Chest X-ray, AP view. Patient: 39 years old, sex F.
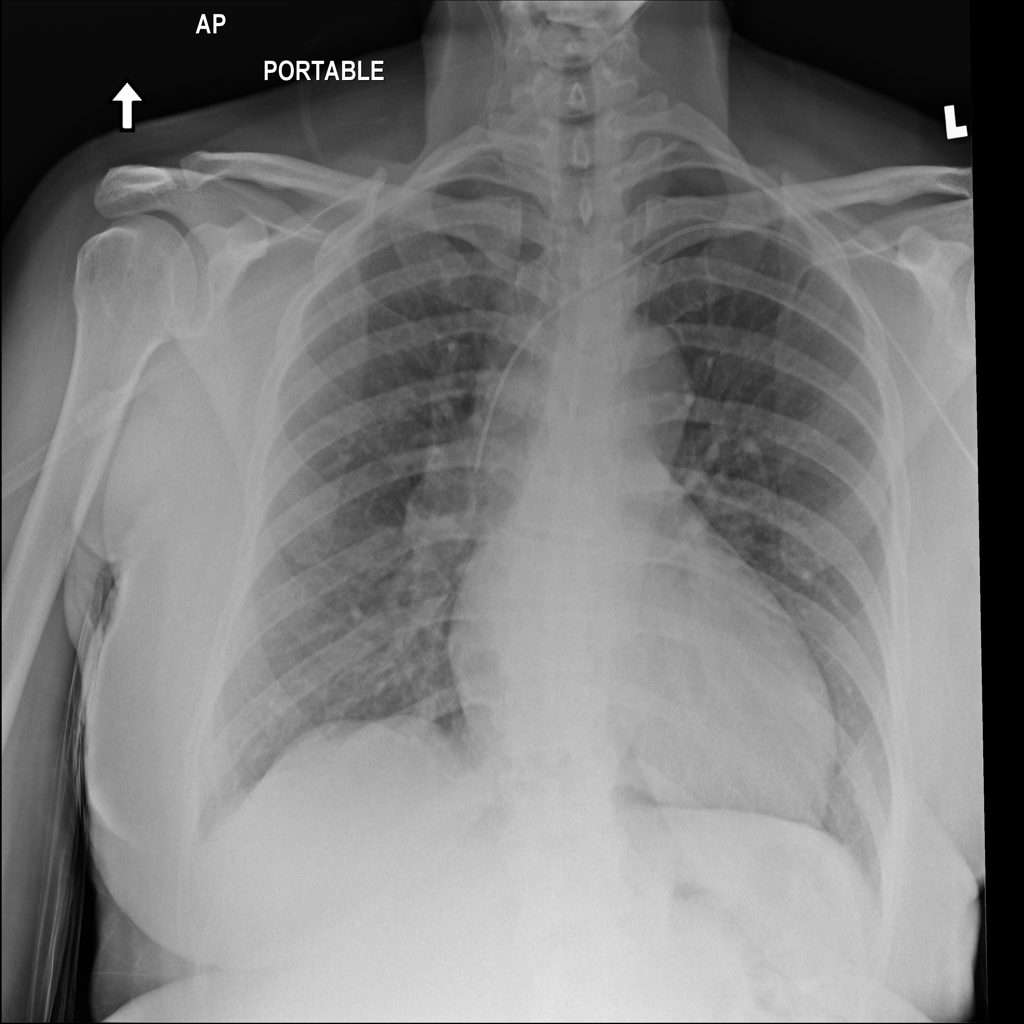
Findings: No Finding